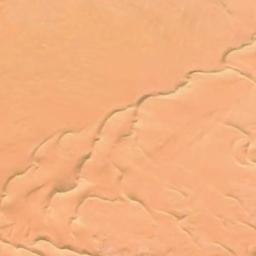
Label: desert